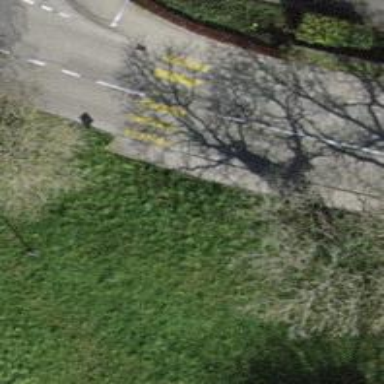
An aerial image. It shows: Footway with asphalt surface and zebra crossing.